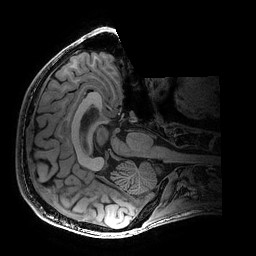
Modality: T1w
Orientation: axial
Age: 21
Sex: male
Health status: healthy
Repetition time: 2.53 s
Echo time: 0.0034 s